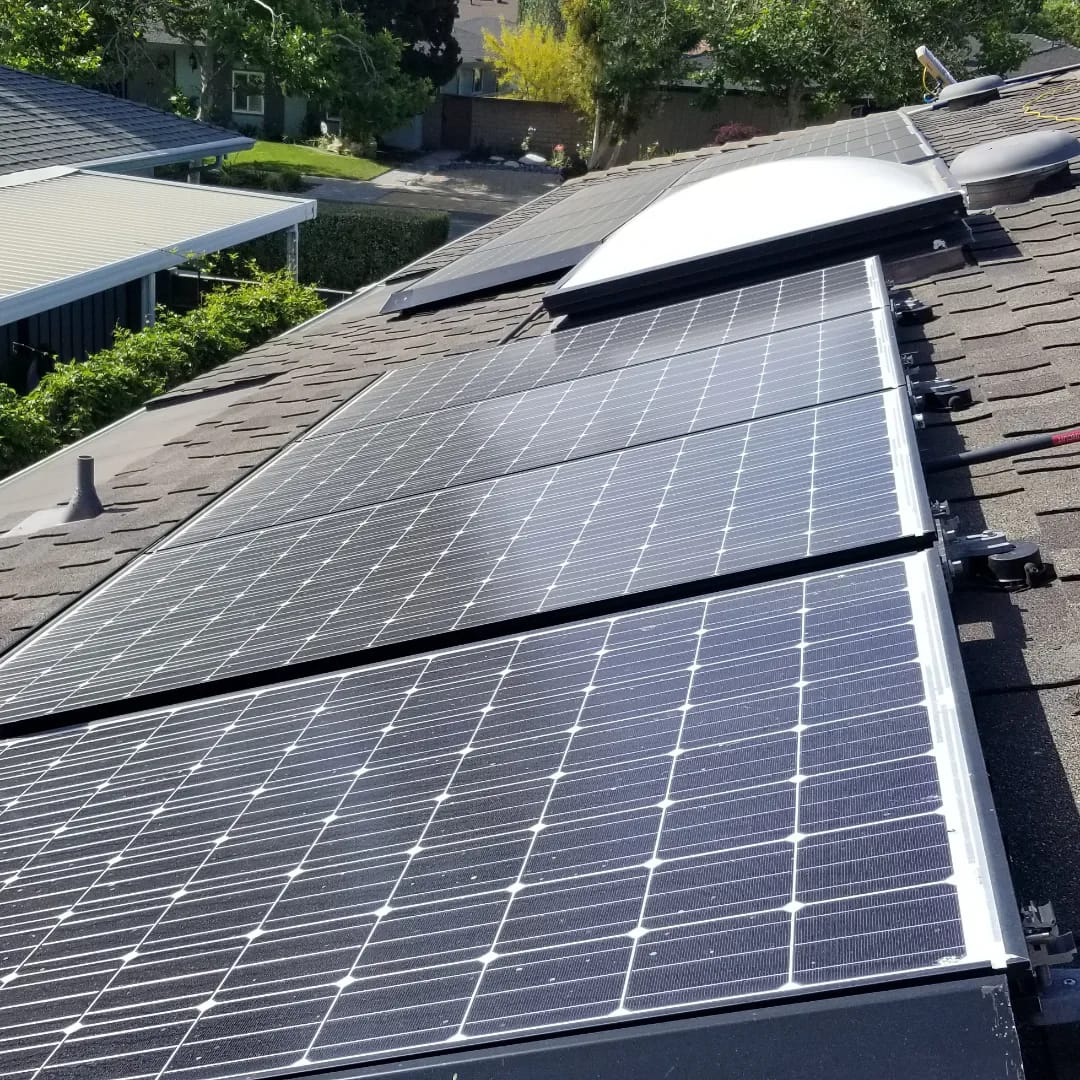
Label: Dusty